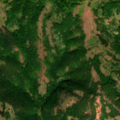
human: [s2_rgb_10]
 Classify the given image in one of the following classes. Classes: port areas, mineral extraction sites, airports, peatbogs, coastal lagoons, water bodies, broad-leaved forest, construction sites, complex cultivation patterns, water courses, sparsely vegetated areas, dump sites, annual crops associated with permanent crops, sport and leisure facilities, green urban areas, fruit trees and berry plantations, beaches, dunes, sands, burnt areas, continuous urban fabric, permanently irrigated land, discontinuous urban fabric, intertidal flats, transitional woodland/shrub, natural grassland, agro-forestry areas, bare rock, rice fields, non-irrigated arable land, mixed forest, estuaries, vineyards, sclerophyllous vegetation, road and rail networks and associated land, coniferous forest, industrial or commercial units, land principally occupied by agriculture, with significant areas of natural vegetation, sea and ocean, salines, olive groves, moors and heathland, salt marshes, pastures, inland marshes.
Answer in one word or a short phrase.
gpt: broad-leaved forest, transitional woodland/shrub